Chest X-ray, PA view. Patient: 64 years old, sex F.
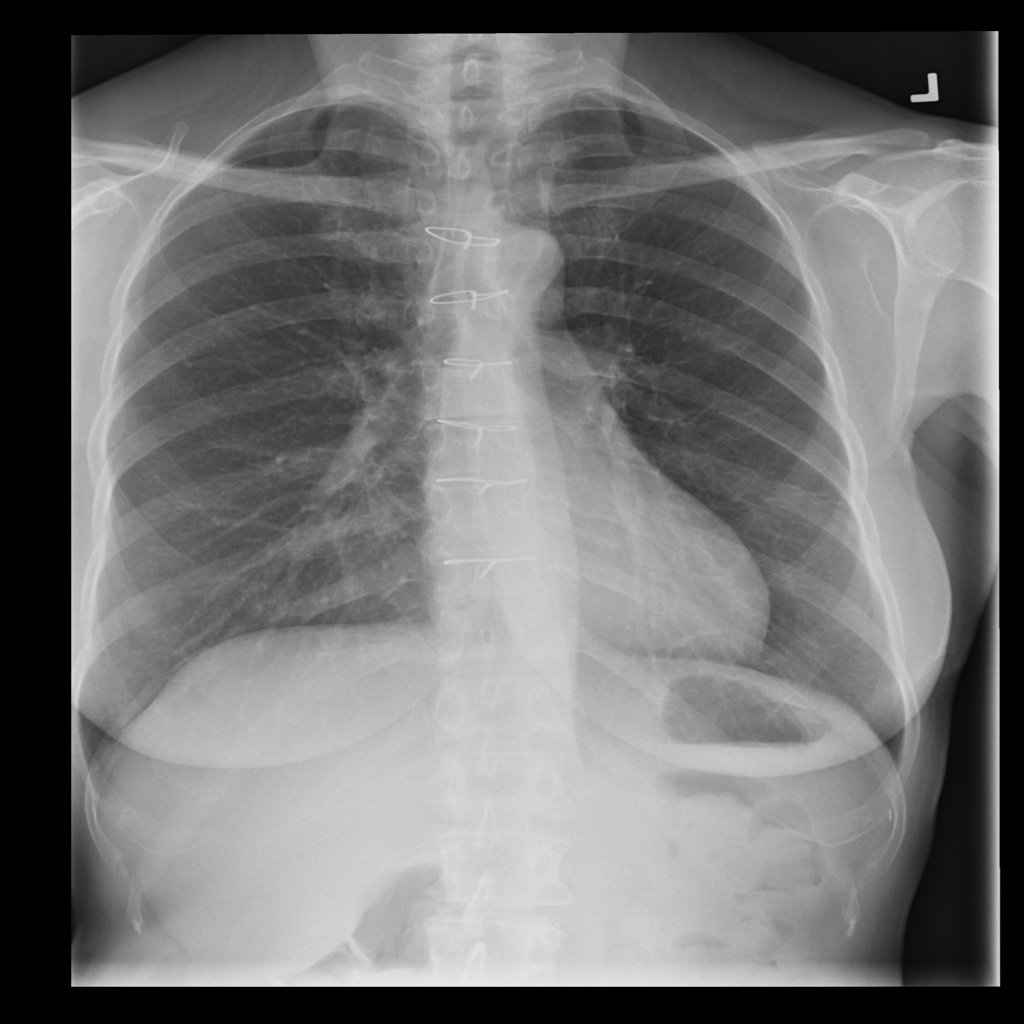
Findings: No Finding